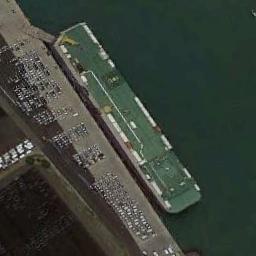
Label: ship